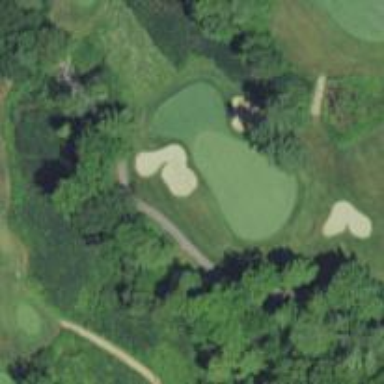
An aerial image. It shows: Golf hole.